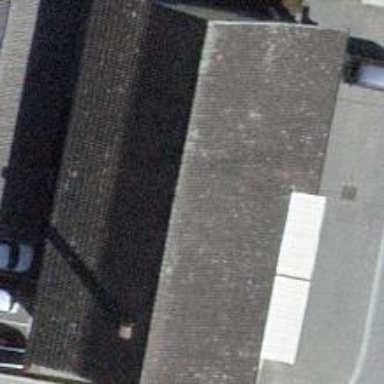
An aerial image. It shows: Convenience shop.